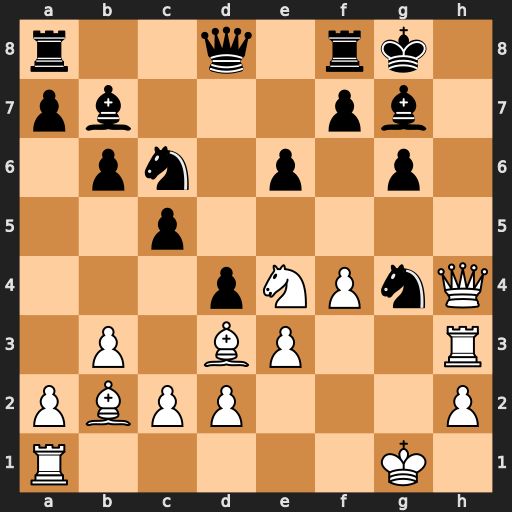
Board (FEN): r2q1rk1/pb3pb1/1pn1p1p1/2p5/3pNPnQ/1P1BP2R/PBPP3P/R5K1
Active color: w
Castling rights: -
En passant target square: -
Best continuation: Qh7#